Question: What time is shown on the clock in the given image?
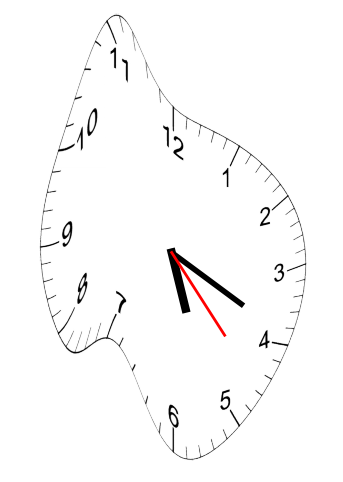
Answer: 05:19:23